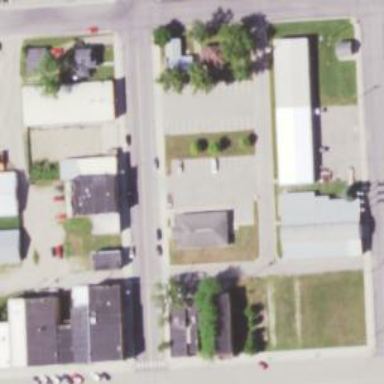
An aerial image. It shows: Post office.